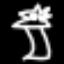
Label: palm tree